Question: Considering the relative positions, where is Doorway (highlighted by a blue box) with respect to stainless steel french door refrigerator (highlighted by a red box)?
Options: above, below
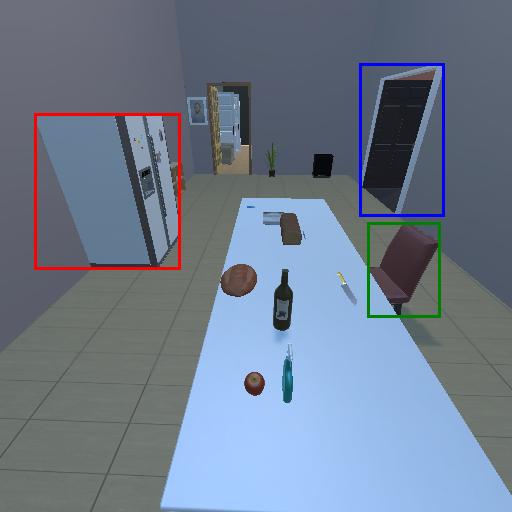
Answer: above